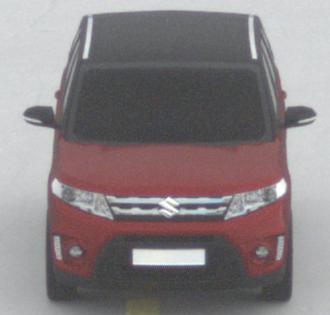
Make: Suzuki
Model: Vitara 1.6
Detailed model: Vitara (LY)
Model produced from: 2015/04
Model produced until: 2018/08
Doors: 5
Color: red
Road condition: dry road
Daytime: morning or afternoon
Contrast: low contrast